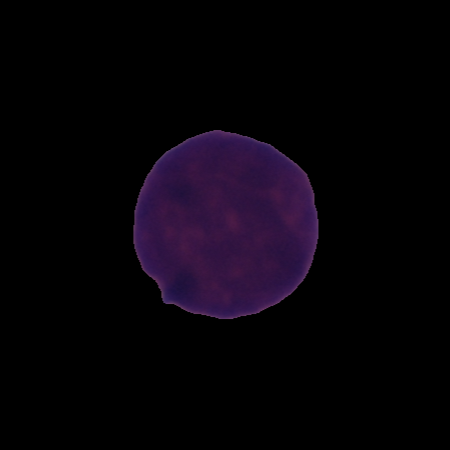
Label: cancer